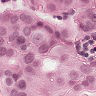
Metastatic tissue present: yes